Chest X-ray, PA view. Patient: 65 years old, sex F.
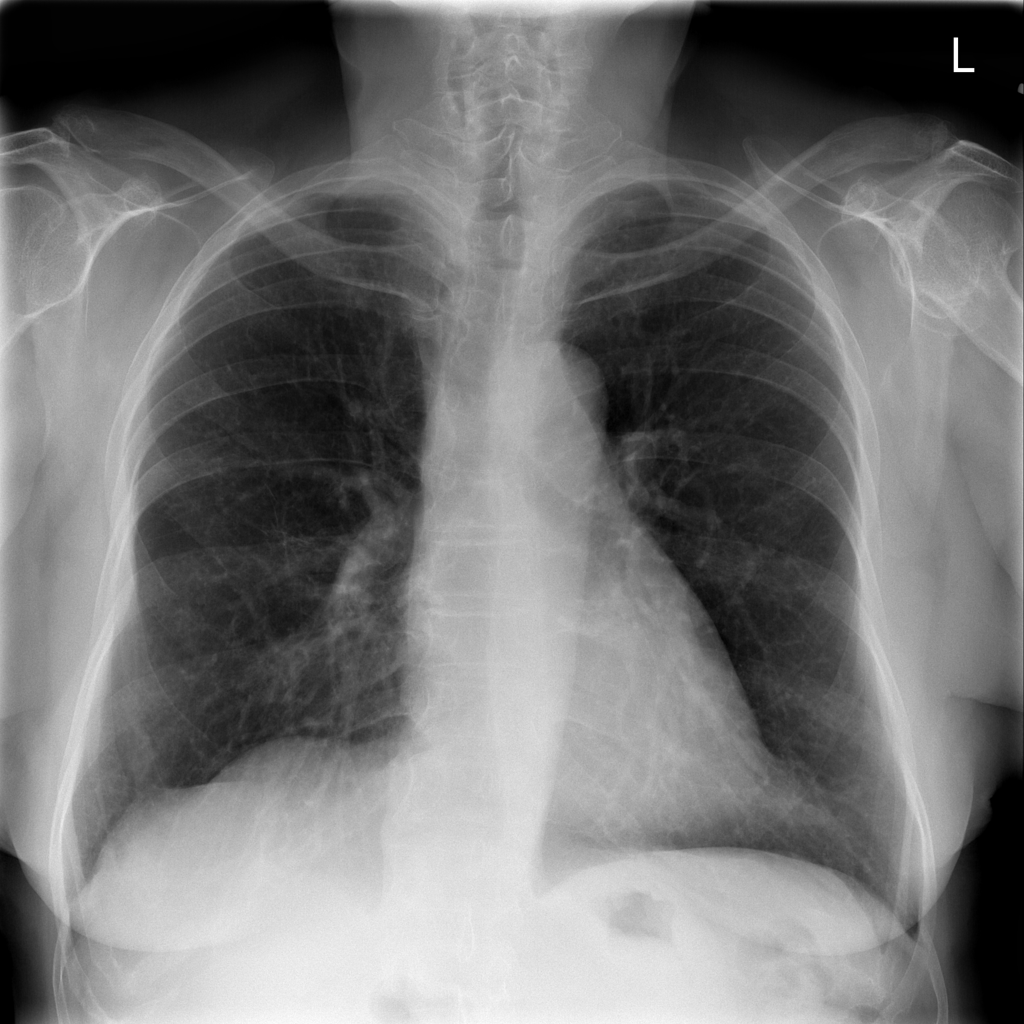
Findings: No Finding